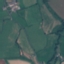
Land use / land cover: Pasture